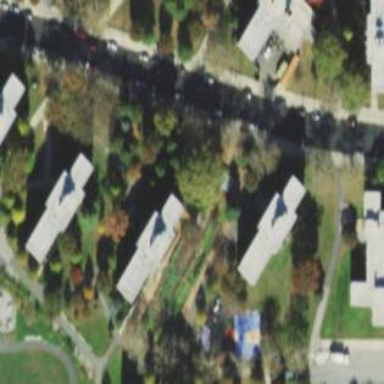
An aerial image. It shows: Community garden filled with leisure land.